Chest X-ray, PA view. Patient: 49 years old, sex F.
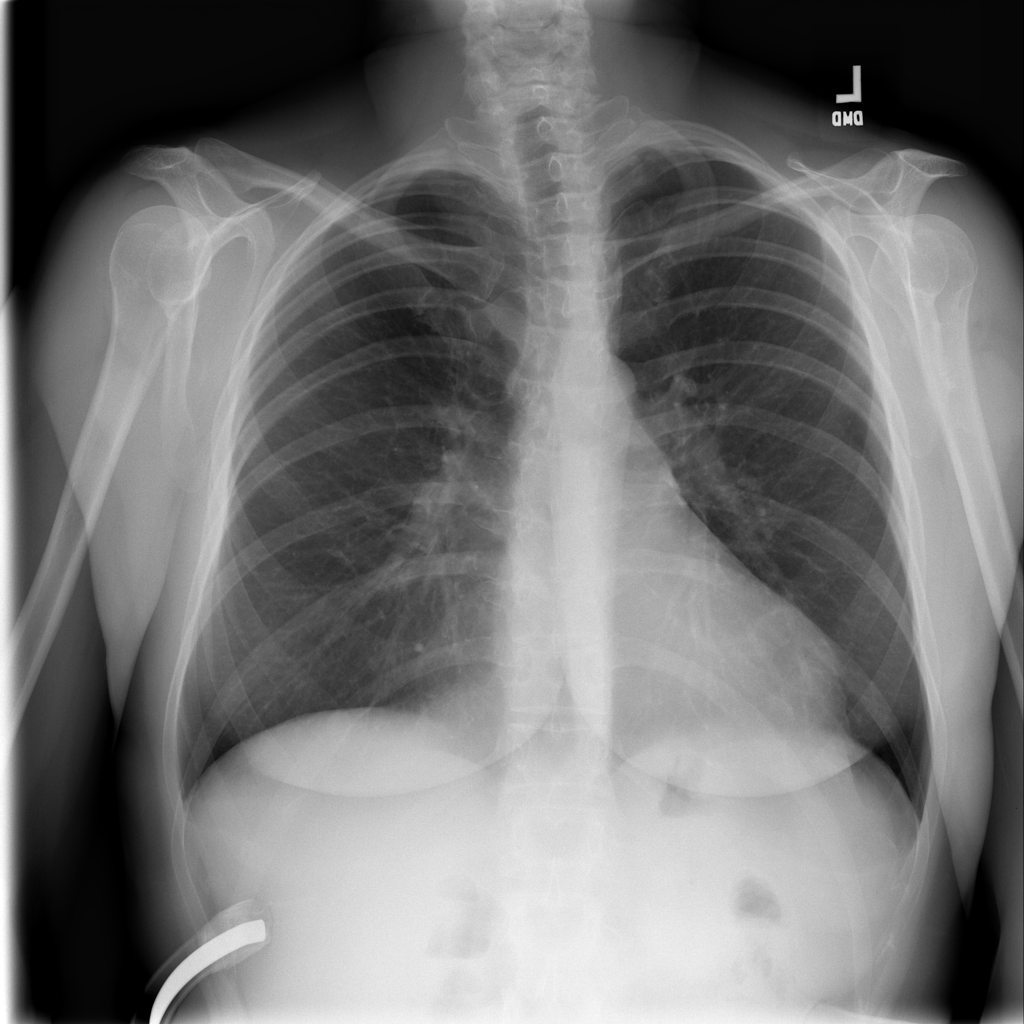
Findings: No Finding